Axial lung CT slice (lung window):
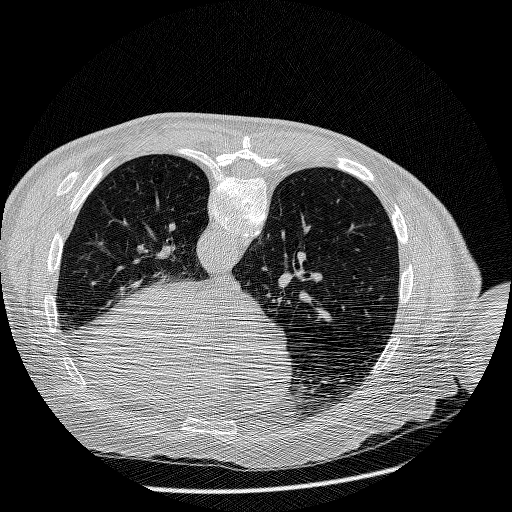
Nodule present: no